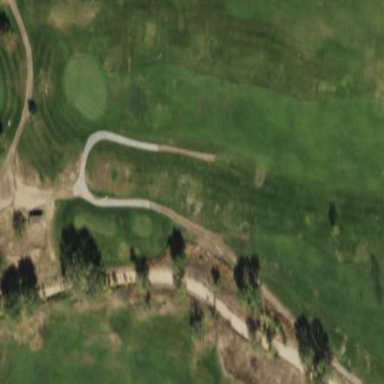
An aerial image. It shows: Golf fairway surrounded by grass.